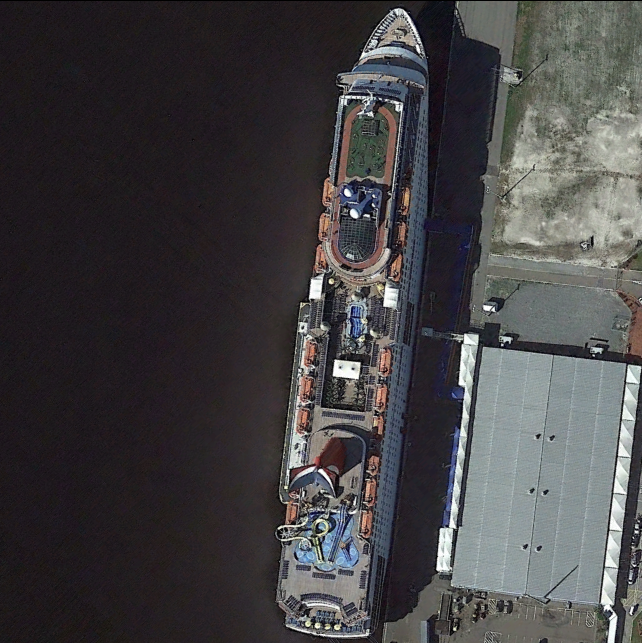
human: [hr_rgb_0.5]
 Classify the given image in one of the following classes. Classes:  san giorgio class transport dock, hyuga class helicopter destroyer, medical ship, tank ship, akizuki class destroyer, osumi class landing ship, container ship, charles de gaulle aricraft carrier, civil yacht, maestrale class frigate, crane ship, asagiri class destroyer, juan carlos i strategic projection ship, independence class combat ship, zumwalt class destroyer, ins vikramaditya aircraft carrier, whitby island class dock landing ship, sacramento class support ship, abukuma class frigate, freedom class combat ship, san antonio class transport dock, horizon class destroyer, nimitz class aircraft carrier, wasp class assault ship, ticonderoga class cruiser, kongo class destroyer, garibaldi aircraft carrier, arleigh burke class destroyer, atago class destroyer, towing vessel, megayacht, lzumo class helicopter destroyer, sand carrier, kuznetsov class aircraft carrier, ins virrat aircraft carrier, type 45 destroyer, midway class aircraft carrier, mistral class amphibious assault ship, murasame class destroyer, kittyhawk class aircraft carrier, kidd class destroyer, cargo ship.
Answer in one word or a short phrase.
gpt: Megayacht